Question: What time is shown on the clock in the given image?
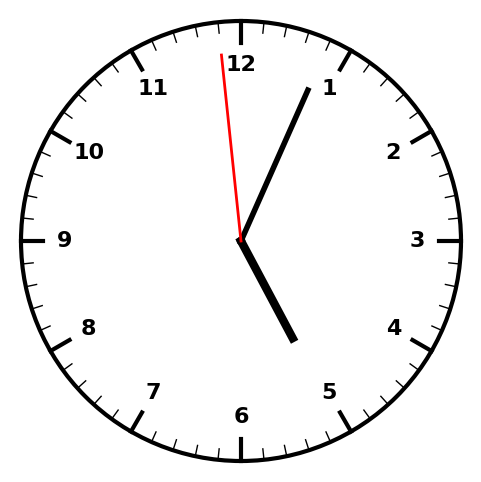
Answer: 05:03:59